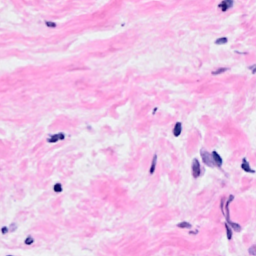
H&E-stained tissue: Breast